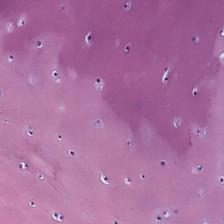
Label: Non-Tumor